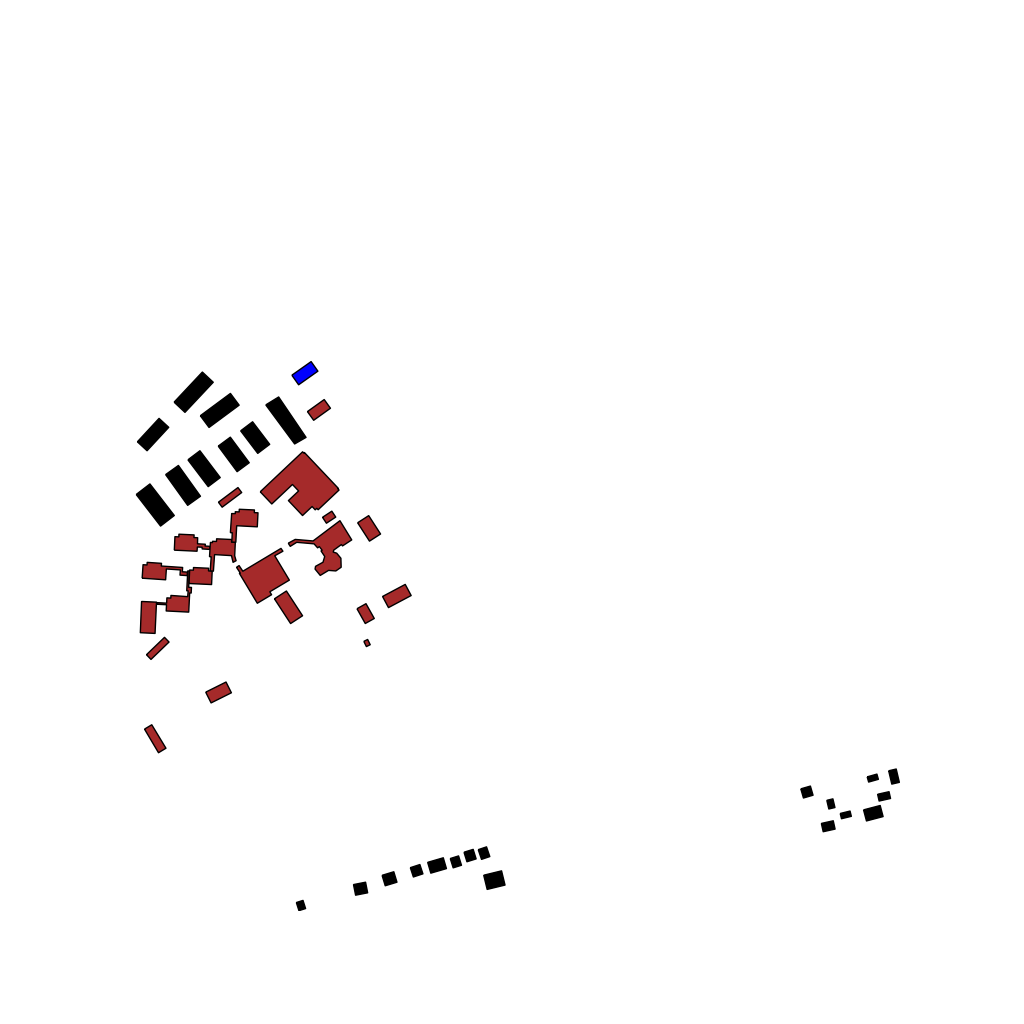
Tags: overhead vector_map, industrial, recreation, residential, transport, modern, individual_rise, low_rise, density_1, Building, Facility, Sportpl, 1.0 km²